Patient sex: F
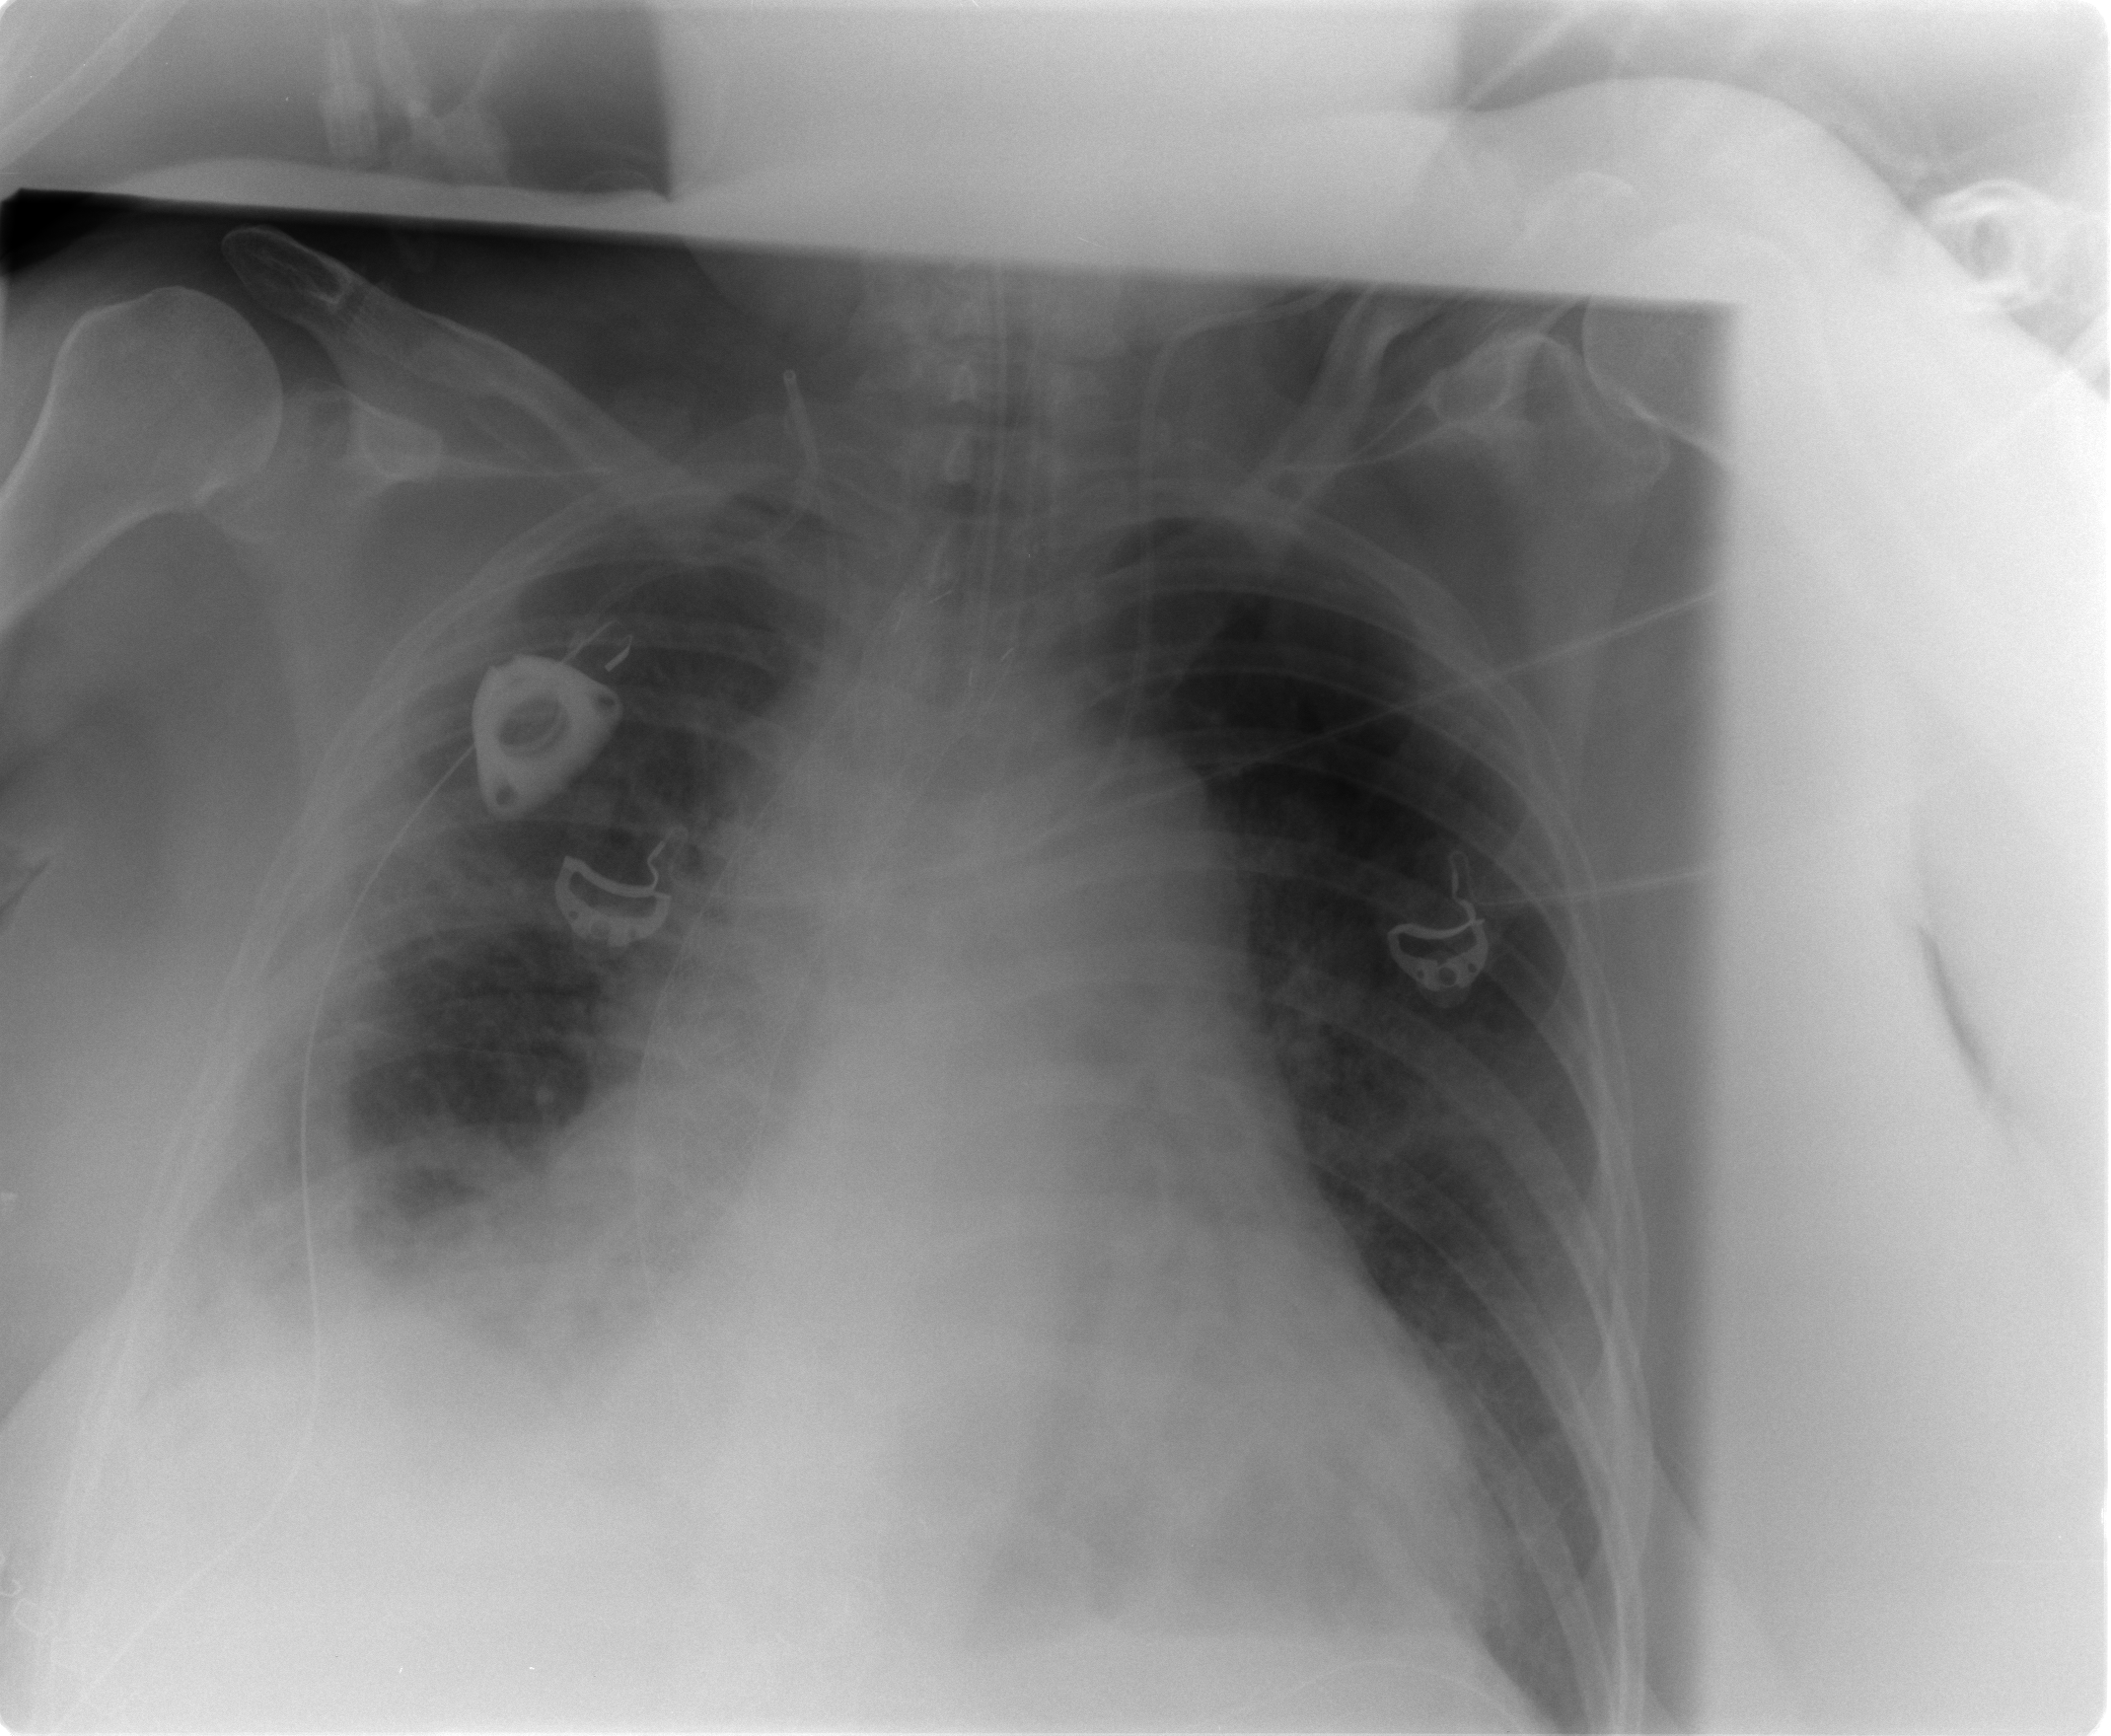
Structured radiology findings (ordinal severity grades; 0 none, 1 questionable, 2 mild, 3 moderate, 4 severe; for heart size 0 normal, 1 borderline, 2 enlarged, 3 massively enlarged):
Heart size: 3
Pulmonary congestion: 0
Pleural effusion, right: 2
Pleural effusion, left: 0
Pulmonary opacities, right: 2
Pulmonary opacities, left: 2
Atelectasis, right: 2
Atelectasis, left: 2